高三 · 度量几何学
如图, $\mathrm{AB}$ 是 $\odot \mathrm{O}$ 的一条弦, $\mathrm{D}$ 是 $\odot \mathrm{O}$ 上的任一点(不与 $\mathrm{A}, \mathrm{B}$ 重合), 则下列为弦切角的是 ( )

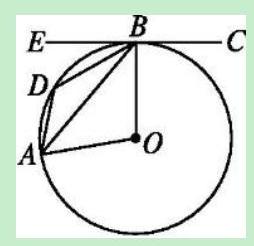
A. $\angle \mathrm{ADB}$
B. $\angle \mathrm{AOB}$
C. $\angle \mathrm{ABC}$
D. $\angle \mathrm{BAO}$
答案: C
解析: 解答： $\angle \mathrm{ADB}$ 是圆周角, $\angle \mathrm{AOB}$ 是圆心角, $\angle \mathrm{ABC}$ 是弦切角, $\angle \mathrm{BAO}$ 不是弦切角分析: 本题主要考查了弦切角的性质, 解决问题的关键是根据弦切角的性质结合所给条件分析即可